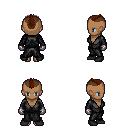
a pixel art fantasy rpg character, female body template, human, dark skin, gray robe, red pants, brown short mohawk hairstyle, metal gloves, black shoes, four views (front, back, left, right), 2x2 character sprite sheet, small pixel art, hard edges, no anti-aliasing